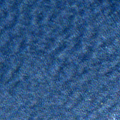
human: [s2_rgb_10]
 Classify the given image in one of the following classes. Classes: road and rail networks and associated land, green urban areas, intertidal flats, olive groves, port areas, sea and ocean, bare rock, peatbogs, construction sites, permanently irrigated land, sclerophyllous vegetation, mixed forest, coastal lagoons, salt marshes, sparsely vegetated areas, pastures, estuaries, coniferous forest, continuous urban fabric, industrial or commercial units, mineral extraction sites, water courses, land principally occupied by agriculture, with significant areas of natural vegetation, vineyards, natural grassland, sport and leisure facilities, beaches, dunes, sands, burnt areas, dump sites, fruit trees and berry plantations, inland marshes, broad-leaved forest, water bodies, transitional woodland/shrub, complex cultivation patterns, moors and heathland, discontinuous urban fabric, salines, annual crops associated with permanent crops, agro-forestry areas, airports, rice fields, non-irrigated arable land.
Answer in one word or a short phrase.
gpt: sea and ocean